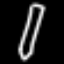
Label: pencil